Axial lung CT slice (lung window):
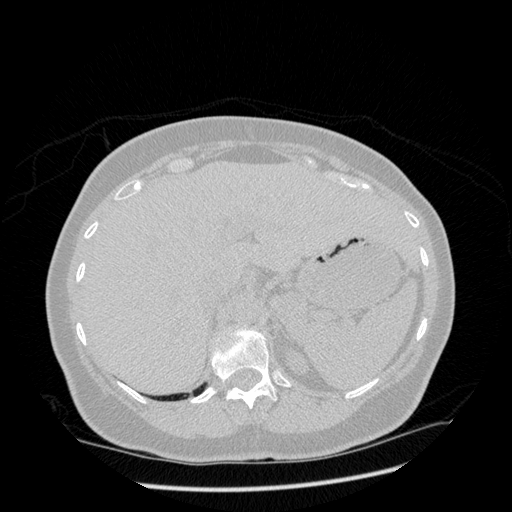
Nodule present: no